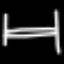
Label: bed